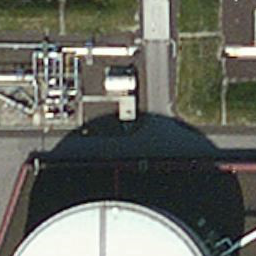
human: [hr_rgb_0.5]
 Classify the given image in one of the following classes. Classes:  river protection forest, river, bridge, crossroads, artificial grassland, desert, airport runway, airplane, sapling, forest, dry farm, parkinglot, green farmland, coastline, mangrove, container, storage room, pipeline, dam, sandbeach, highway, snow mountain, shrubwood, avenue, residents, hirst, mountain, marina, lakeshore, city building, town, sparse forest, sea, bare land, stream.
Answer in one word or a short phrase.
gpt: storage room